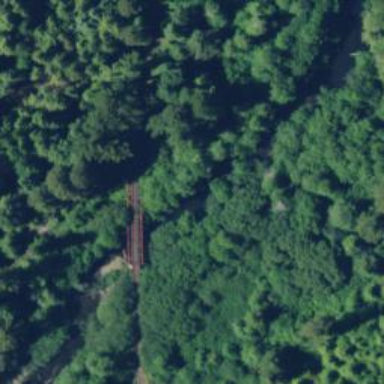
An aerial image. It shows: Preserved railway bridge with rail tracks.